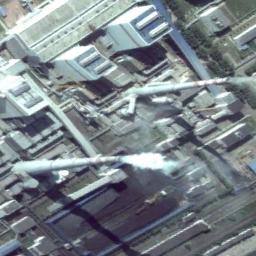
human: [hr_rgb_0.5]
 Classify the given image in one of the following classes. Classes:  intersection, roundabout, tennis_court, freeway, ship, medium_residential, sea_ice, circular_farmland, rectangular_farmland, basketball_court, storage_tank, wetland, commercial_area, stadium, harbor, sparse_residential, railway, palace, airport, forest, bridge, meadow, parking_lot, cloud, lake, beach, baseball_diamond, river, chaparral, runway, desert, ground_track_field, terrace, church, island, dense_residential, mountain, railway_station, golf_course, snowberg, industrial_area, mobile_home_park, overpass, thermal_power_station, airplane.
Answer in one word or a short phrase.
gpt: thermal_power_station